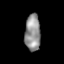
Tissue: lung
Cell type: Epithelial cells
Senescence score: 0.1473
Nuclear area (px): 556
Mean DAPI intensity: 145.399